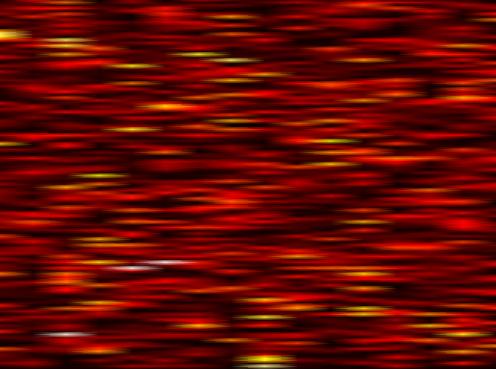
Label: FBMC